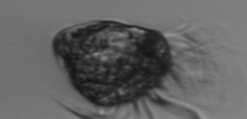
Label: Strombidium_morphotype1